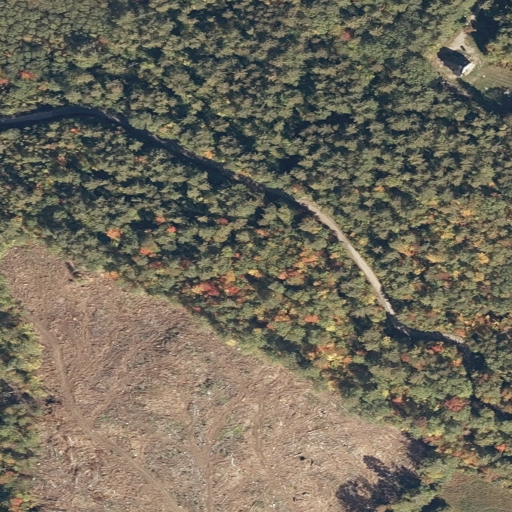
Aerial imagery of mountain in Maine named Hamblin Hill containing evergreen forest, mixed forest, grassland, open development, low intensity development, deciduous forest, and pasture